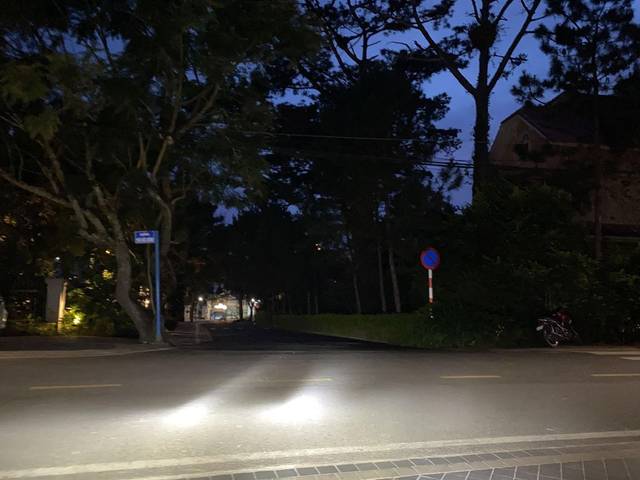
Region: Vietnam
Coordinates: 11.946, 108.459